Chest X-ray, PA view. Patient: 45 years old, sex M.
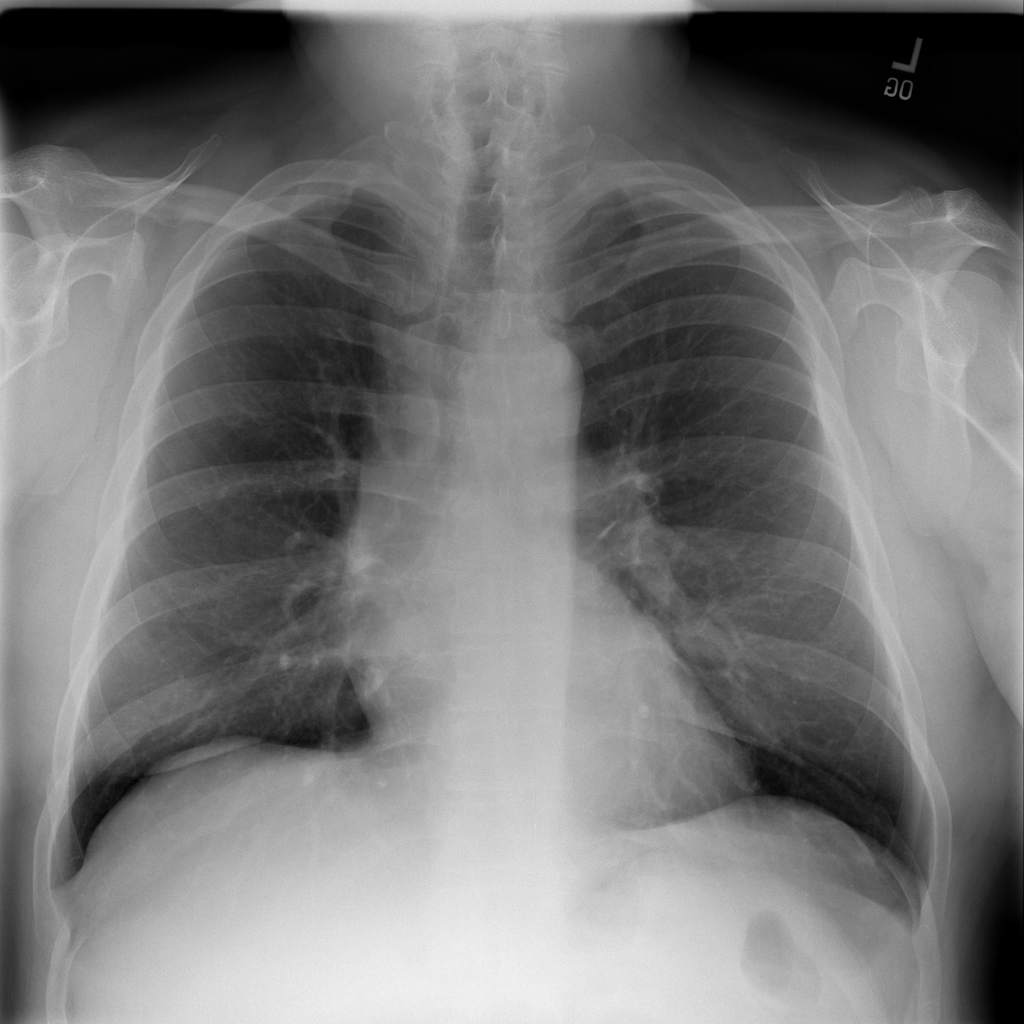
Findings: No Finding